Field crop: maize
Growth stage: 1
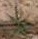
Species: salsola